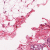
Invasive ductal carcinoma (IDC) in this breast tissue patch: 0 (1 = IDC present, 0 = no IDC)